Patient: sex M, age 35
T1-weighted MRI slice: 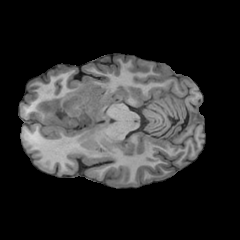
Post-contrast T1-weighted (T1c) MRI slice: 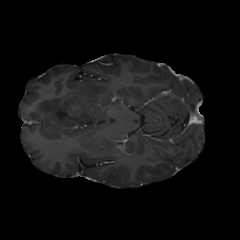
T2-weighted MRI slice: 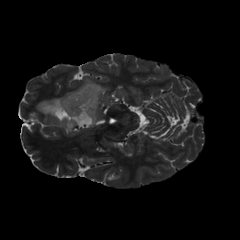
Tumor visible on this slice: yes
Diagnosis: Astrocytoma, IDH-mutant
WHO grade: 3